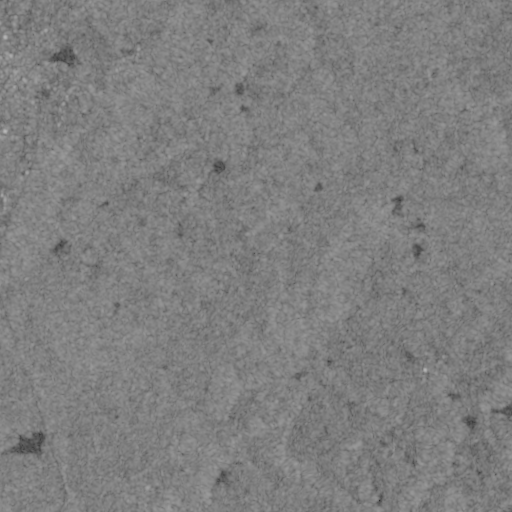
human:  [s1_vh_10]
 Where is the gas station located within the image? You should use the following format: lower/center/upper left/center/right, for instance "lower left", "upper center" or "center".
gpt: The gas station is located in the upper left of the image.
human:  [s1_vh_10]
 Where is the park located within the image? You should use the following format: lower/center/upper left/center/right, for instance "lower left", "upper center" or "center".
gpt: There is no park in the image.

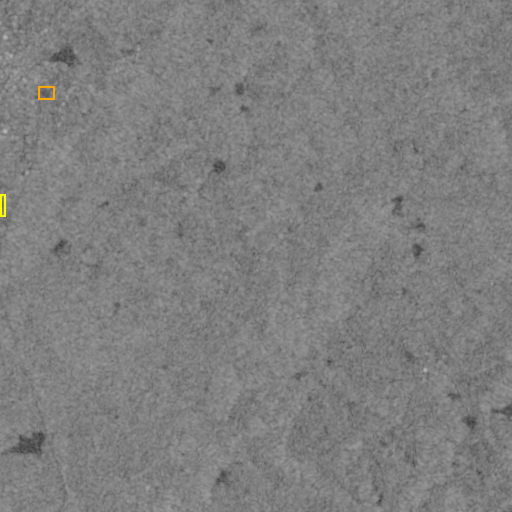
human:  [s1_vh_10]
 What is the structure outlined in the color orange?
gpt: The structure outlined in orange is a park.
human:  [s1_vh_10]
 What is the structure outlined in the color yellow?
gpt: The structure outlined in yellow is a building.
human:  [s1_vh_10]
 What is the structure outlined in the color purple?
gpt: There is no purple outline.